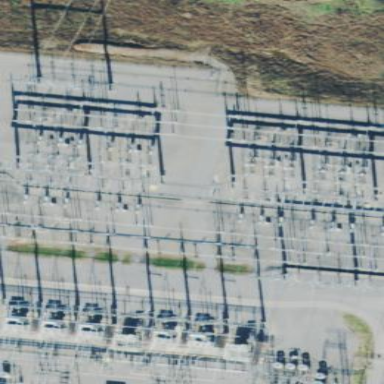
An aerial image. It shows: Switchgear for power distribution.